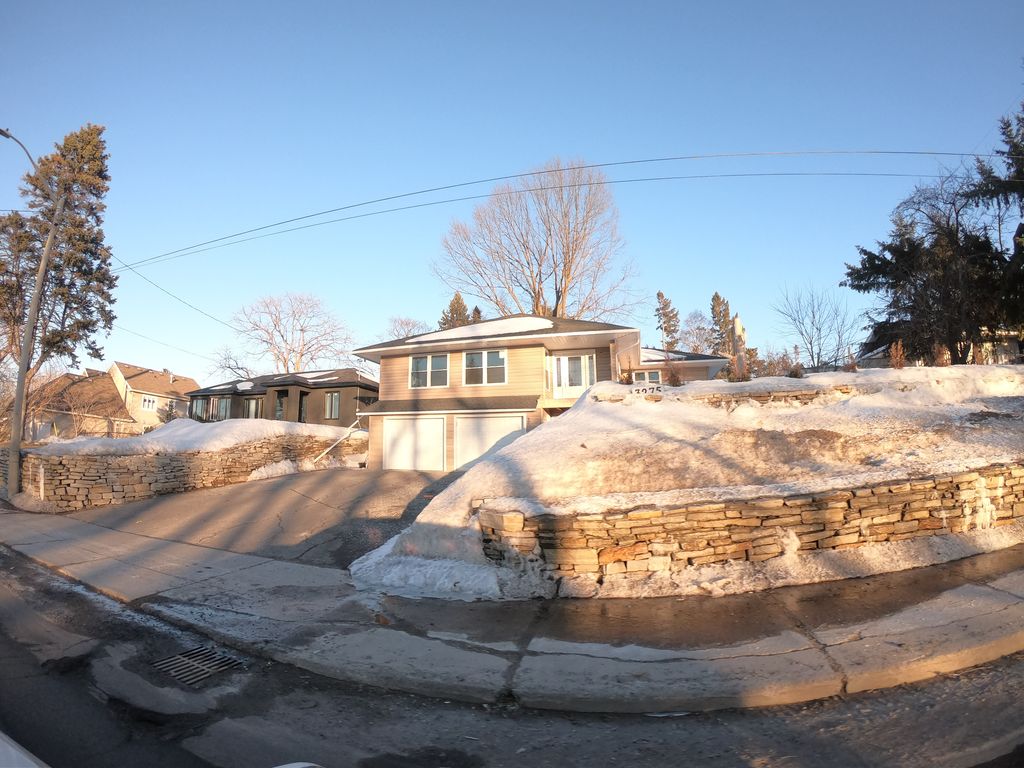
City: ottawa-gatineau